Question: I am currently playing around with <URL> and want to detect the compiler and the compiler version. My current 'CMakeLists.txt' looks as follows:
'''
cmake_minimum_required (VERSION 2.6)
set (PROJECT "a_tour_of_c++")
set (GNUCXX_MINIMUM_VERSION "4.8")
set (CXX_STANDARD "c++11")
message ("${CMAKE_CXX_COMPILER}") # C:/dev/MinGW/bin/g++.exe
message ("${CMAKE_CXX_COMPILER_ID}") # EMPTY
message ("${CMAKE_COMPILER_IS_GNUCXX}") # EMPTY
if (CMAKE_COMPILER_IS_GNUCXX)
if (CMAKE_CXX_COMPILER_VERSION VERSION_LESS GNUCXX_MINIMUM_VERSION)
message (FATAL_ERROR "GCC version must be at least ${GNUCXX_MINIMUM_VERSION}!")
endif()
else()
message (FATAL_ERROR "Invalid compiler!")
endif()
set (BUILD_DIR build)
set (HEADER_DIR include)
set (SOURCE_DIR src)
set (MAIN_FILE ${SOURCE_DIR}/main.cc)
set (CMAKE_CXX_FLAGS "${CMAKE_CXX_FLAGS} -std=${CXX_STANDARD}")
project ($(PROJECT))
include_directories (${HEADER_DIR})
add_executable (${BUILD_DIR}/${PROJECT} ${MAIN_FILE})
'''
The file is fine and I can sucessfully clean, build and run my cli application with this file (if I comment out the 'else'-branch of the compiler check).
The problem is, that both 'CMAKE_CXX_COMPILER_ID' and 'CMAKE_COMPILER_IS_GNUCXX' are empty ('CMAKE_CXX_COMPILER' is not).
I am using a Microsoft Windows 8 (6.3.9600) operating system and <URL>, more detailed the following tools.

As you can in the screenshot, I use <URL> to simplify the whole build progress.
So my questions are:
1. What are possible reasons, that the mentioned variables are empty?
2. Does any workaround exist for my problem?
And please let me know, if you see any other problems with my (simple) 'CMakeLists.txt' file.
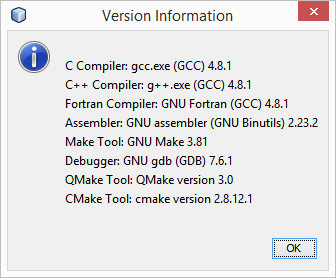
Answer: Place it 'project' command:
'''
> cat CMakeLists.txt
cmake_minimum_required(VERSION 2.8)
message("before:")
message("> ${CMAKE_CXX_COMPILER}")
message("> ${CMAKE_CXX_COMPILER_ID}")
message("> ${CMAKE_COMPILER_IS_GNUCXX}")
message("-----------------")
project(Foo)
message("after:")
message("> ${CMAKE_CXX_COMPILER}")
message("> ${CMAKE_CXX_COMPILER_ID}")
message("> ${CMAKE_COMPILER_IS_GNUCXX}")
message("-----------------")
> cmake -H. -B_builds
before:
>
>
>
-----------------
-- The C compiler identification is GNU 4.8.1
-- The CXX compiler identification is GNU 4.8.1
-- Check for working C compiler: /usr/bin/cc
-- Check for working C compiler: /usr/bin/cc -- works
-- Detecting C compiler ABI info
-- Detecting C compiler ABI info - done
-- Check for working CXX compiler: /usr/bin/c++
-- Check for working CXX compiler: /usr/bin/c++ -- works
-- Detecting CXX compiler ABI info
-- Detecting CXX compiler ABI info - done
after:
> /usr/bin/c++
> GNU
> 1
-----------------
-- Configuring done
-- Generating done
-- Build files have been written to: /.../_builds
'''